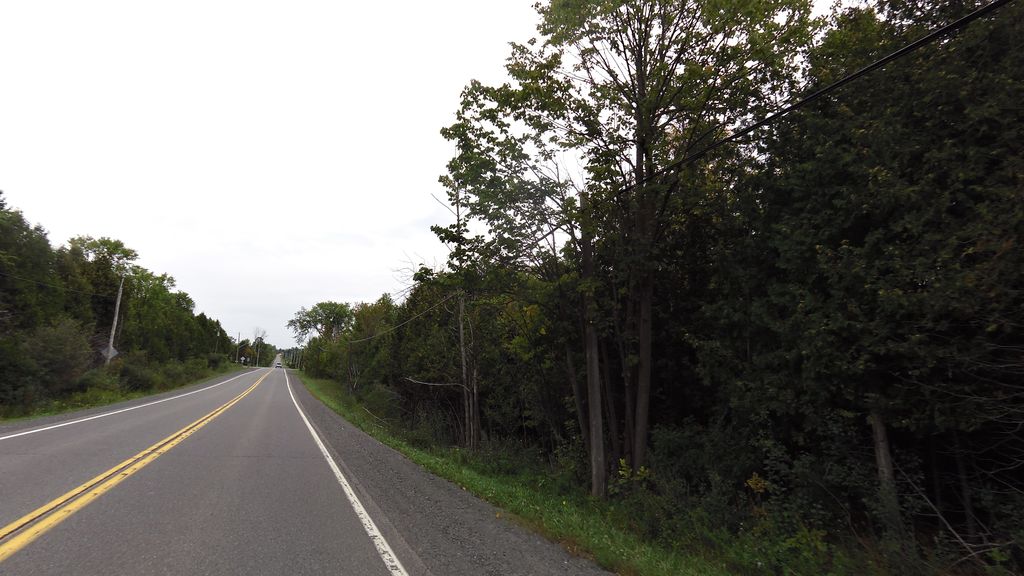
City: ottawa-gatineau